Question: I'm getting the following error message when I try to run my code. It works fine in my home PC but when I run the code in my work PC I get the following error.
"The 'webroot' property value 'wwwroot' in the project.json file points to a folder that does not exists.
I already delete the .k folder under the user folder.

this is the project json file
'''
{
/* Click to learn more about project.json http://go.microsoft.com/fwlink/?LinkID=517074 */
"webroot": "wwwroot",
"version": "1.0.0-*",
"dependencies": {
"Microsoft.AspNet.Server.IIS": "1.0.0-beta3",
"Microsoft.AspNet.Mvc": "6.0.0-beta3",
"Microsoft.AspNet.StaticFiles": "1.0.0-beta3",
"Microsoft.AspNet.Server.WebListener": "1.0.0-beta3",
"Factories": "",
"Infrastructure": ""
},
"frameworks": {
"aspnet50": { }
},
"exclude": [
"wwwroot",
"node_modules",
"bower_components"
],
"bundleExclude": [
"node_modules",
"bower_components",
"**.kproj",
"**.user",
"**.vspscc"
]
}
'''
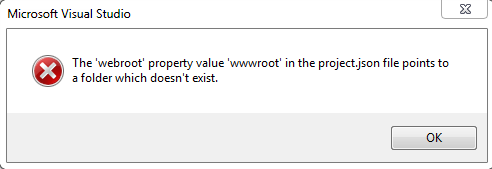
Answer: This happened to me when I cloned one of my repositories to a new PC. In my case, I didn't have anything under wwwroot that was checked into source control, so the cloned copy didn't create the wwwroot folder on the new PC, hence the error.
Create a wwwroot folder and if you have other people cloning your repository, consider checking in a dummy file under wwwroot so that the next person who clones it doesn't have the same problem.